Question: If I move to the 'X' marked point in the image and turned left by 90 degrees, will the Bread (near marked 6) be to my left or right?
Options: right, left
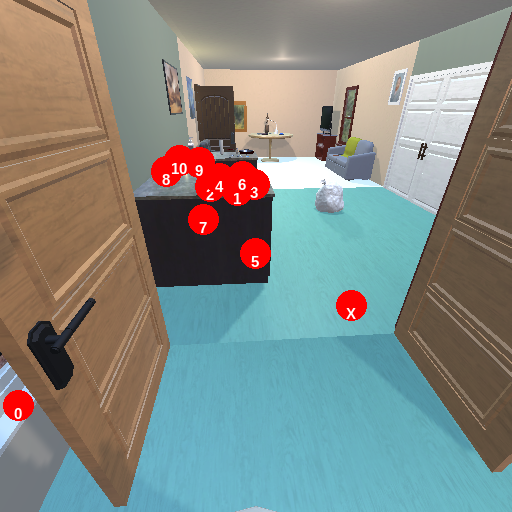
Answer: right